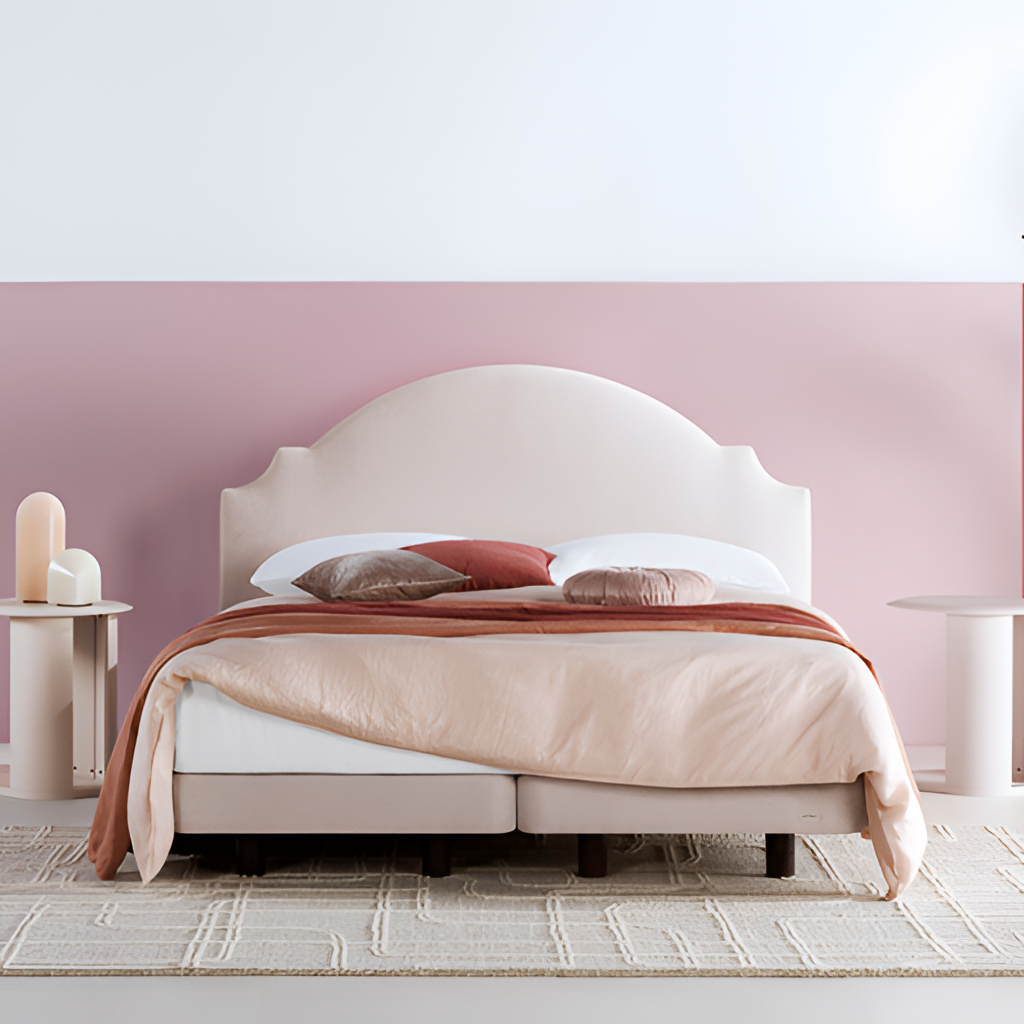
fabric bed, bedroom, paint wallpaper, with horizontal two tone pattern, cream rug flooring, with geometric pattern, contemporary